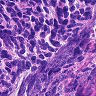
Metastatic tissue present: no